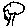
Label: tree